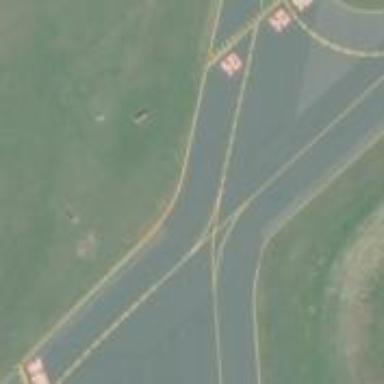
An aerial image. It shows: Image of taxiway at airport.